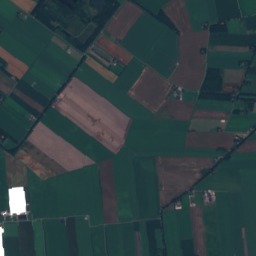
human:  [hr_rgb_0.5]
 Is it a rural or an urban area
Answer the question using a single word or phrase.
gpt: rural

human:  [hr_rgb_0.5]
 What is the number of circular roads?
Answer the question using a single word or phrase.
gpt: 0

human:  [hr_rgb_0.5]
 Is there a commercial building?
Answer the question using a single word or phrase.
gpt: no

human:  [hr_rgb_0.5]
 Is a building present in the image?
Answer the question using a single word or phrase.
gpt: yes

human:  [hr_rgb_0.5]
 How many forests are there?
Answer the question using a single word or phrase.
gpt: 51

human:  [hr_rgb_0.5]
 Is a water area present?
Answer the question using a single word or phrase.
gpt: yes

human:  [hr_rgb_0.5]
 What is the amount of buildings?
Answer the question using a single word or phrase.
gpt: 115

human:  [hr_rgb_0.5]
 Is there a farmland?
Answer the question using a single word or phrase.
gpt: yes

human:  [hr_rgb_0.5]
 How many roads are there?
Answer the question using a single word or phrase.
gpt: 27

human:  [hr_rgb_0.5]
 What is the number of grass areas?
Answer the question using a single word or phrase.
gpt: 49

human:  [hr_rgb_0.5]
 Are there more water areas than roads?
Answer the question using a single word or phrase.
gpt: no

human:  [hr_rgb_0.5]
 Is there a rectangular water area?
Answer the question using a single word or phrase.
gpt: yes

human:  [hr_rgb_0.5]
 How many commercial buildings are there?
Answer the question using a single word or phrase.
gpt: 0

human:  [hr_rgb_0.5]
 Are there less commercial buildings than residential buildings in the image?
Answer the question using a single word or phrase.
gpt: yes

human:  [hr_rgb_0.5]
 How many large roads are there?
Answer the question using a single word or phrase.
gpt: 0

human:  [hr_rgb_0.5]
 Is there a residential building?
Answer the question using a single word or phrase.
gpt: yes

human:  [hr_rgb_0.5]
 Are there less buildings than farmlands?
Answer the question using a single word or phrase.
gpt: no

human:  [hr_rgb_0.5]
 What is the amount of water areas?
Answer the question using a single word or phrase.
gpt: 14

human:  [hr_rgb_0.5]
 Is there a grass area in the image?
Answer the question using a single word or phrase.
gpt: yes

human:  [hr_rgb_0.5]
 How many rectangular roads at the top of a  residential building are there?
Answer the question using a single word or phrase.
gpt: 0

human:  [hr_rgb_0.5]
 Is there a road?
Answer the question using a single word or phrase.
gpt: yes

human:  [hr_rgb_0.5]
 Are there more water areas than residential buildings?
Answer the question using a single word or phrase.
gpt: no

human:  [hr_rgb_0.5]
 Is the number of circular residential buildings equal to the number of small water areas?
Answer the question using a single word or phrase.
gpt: no

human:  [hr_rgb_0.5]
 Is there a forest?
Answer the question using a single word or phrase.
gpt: yes

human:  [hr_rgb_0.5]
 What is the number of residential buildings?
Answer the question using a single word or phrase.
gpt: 112

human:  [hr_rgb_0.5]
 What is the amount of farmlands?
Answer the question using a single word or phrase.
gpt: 54

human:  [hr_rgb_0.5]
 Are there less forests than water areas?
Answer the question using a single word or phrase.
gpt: no

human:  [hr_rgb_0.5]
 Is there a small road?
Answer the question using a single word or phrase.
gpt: yes

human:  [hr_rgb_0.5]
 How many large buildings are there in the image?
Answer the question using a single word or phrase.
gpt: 2

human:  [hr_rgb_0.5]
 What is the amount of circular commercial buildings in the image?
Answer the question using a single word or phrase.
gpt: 0

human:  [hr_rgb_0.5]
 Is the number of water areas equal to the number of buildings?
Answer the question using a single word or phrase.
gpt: no

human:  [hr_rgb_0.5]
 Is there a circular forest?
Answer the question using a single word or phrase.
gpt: no

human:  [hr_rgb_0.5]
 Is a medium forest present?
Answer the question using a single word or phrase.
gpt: yes

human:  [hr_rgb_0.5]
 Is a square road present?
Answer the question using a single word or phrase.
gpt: no

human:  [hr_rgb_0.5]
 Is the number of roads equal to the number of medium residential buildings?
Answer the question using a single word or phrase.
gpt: no

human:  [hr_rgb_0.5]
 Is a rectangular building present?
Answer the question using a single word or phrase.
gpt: yes

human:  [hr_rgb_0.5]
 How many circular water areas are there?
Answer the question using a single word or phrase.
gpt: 0

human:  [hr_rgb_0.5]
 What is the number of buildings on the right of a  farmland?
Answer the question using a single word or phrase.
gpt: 115

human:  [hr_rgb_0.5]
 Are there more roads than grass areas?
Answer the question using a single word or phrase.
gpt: no

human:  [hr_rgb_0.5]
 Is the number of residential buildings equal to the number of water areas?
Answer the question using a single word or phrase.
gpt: no

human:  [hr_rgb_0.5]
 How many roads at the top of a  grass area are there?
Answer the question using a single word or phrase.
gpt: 25

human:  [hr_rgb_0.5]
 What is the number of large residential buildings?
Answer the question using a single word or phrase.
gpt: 0

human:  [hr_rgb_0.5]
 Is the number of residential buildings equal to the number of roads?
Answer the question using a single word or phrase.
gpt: no

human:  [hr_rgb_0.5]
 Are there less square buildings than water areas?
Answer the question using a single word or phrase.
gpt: yes

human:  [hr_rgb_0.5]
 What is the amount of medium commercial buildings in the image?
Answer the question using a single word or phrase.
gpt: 0

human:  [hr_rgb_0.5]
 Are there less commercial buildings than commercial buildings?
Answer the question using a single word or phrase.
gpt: no

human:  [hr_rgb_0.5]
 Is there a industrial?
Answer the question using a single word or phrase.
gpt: yes

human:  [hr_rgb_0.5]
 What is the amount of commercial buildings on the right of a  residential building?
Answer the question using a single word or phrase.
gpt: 0

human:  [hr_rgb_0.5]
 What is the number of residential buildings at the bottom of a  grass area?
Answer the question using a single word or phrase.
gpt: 112

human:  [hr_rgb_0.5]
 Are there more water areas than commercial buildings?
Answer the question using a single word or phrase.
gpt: yes

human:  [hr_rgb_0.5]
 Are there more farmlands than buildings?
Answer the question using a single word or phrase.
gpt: no

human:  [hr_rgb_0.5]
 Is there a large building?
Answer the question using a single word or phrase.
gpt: yes

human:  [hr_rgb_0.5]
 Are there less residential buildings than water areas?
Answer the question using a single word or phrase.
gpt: no

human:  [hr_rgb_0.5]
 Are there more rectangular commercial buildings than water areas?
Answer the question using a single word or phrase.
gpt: no

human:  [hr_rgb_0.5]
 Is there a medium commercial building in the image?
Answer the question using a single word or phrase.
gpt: no

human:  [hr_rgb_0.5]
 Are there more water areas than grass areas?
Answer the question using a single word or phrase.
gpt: no

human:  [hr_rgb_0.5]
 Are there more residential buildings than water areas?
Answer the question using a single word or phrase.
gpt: yes

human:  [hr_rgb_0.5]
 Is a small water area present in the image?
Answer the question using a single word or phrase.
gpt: yes

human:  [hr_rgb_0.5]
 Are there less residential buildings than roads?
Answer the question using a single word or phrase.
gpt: no

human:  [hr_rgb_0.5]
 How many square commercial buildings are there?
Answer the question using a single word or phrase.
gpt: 0

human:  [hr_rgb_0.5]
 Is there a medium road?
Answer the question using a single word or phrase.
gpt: no

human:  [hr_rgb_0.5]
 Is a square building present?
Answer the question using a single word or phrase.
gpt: yes

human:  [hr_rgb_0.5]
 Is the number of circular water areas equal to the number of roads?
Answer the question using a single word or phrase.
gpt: no

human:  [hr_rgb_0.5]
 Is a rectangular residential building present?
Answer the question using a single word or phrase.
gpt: yes